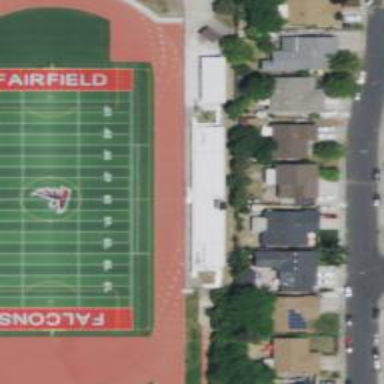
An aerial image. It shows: American football pitch with artificial turf surface for leisure land.